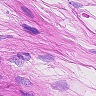
Metastatic tissue present: no